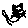
Label: cat